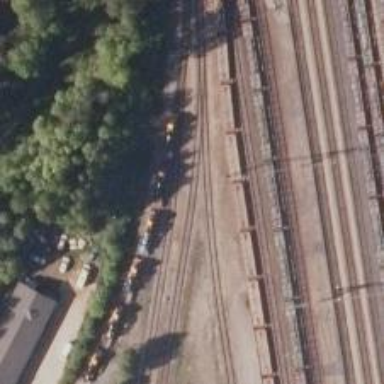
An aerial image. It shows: Rail spur service.